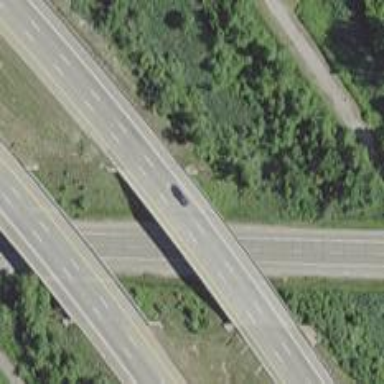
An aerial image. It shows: Bridge.